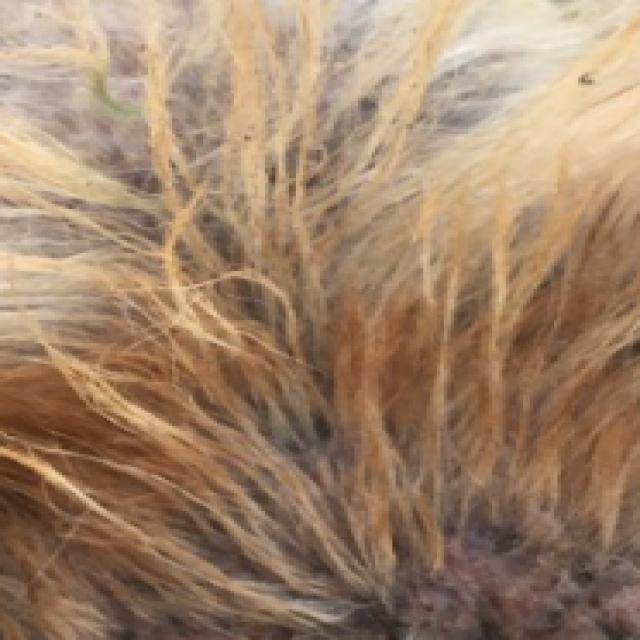
Canine demodicosis (Demodex mange) — caused by Demodex canis mites. Presents with alopecia, follicular papules, pustules, and comedones. Often localized on face and forelimbs.